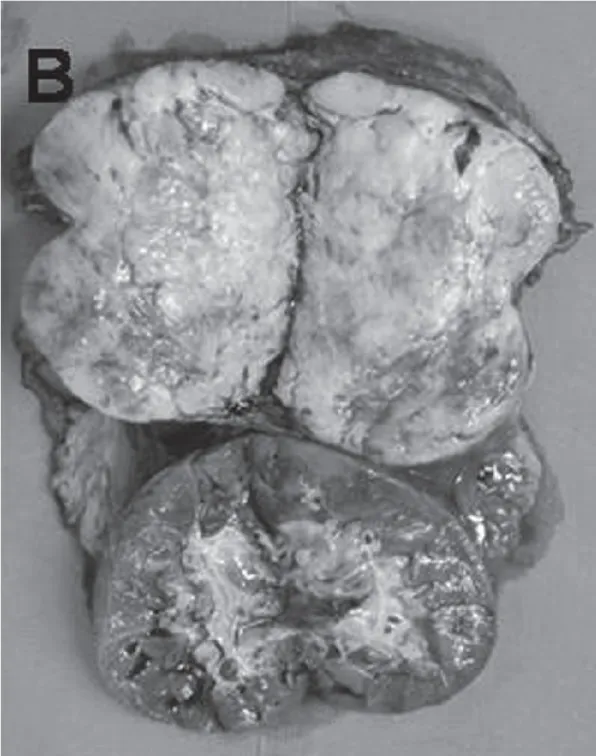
Cross section showed yellowish fibrous lobulated solid mass with a whorled or nodular appearance.
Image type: medical_photograph (other_medical_photograph)